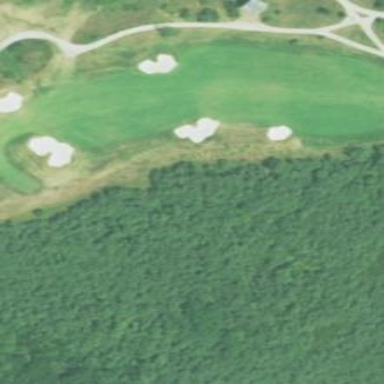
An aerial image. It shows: Golf fairway surrounded by grass.